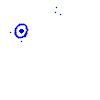
Particle: kaon